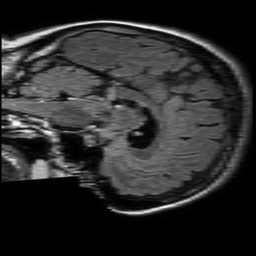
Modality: FLAIR
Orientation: sagittal
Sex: female
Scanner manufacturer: philips
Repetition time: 11 s
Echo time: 0.125 s